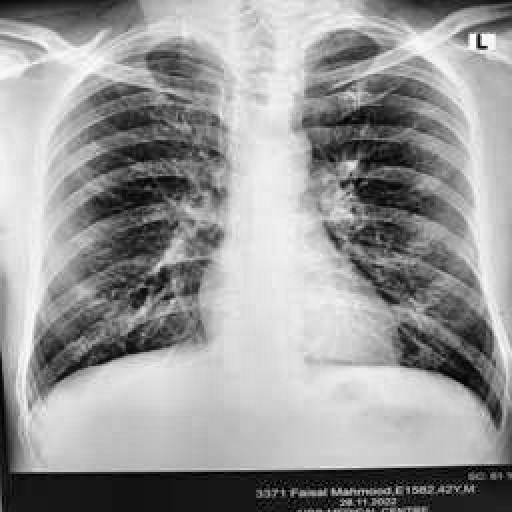
Finding: TUBERCULOSIS